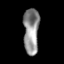
Tissue: skin
Cell type: Epithelial cells
Senescence score: 0.2012
Nuclear area (px): 700
Mean DAPI intensity: 143.737